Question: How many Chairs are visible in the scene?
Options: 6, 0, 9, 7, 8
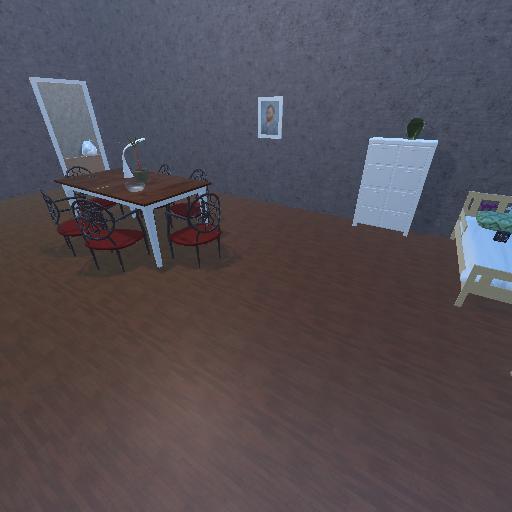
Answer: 6